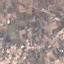
Land use / land cover: PermanentCrop